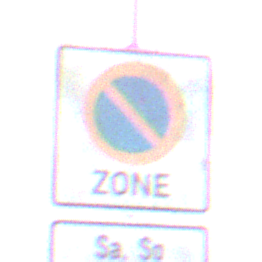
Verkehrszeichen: BeginnEingeschraenktesHalteverbotZone
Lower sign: ZeitangabenMitBeschraenkungAufWochentage9
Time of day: SunriseSunset
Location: Outdoor (Urban)
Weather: Clear
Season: NotSpecified
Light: Natural